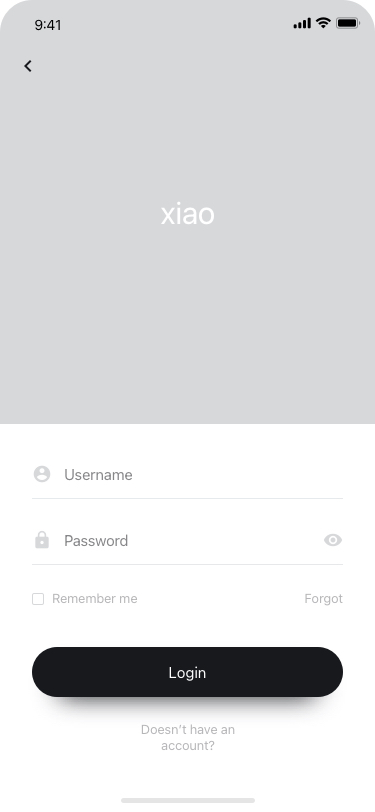
Text in this UI design:
xiao
Login
Doesn’t have an account?
Username
Password
Remember me
Forgot password?